Question: I have a Primefaces 5.0 modal dialog on a composite control. The dialog has a few field marked as required. When the button on the dialog is clicked I expected the client validation to fire and it seems it does as the backing bean is not called, but the messages are not displaying:
'''
<p:dialog id="dialogCorporateShareHolder" header="Shareholder (Company)"
widgetVar="dlgCorporateShareHolder" modal="true">
<p:panelGrid columns="3" id="corporateShareHolderDetails">
<h:outputLabel for="companyName" value="Company name"/>
<p:inputText id="companyName" required="true"
value="#{cc.attrs.corporateShareHolder.companyName}"
label="Company name"/>
<p:message for="companyName"/>
<f:facet name="footer">
<p:commandButton id="submitCorporate" value="Submit"
update="corporateShareholders"
actionListener="#{cc.attrs.controller.addCorporateShareHolder}"/>
</f:facet>
</p:panelGrid>
</p:dialog>
'''
The dialog displays, the validation gets called (I'm pretty sure), but no message is displayed.

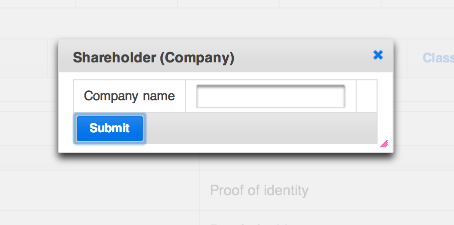
Answer: You only need to update the 'p:message' or a parent too, for example with
'''
update="corporateShareholders corporateShareholderDetails"
'''
Btw. I believe best practises are to
- -